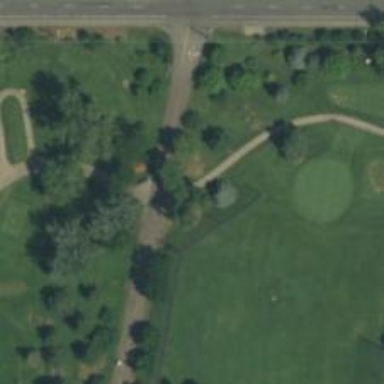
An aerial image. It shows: Path designated for golf carts.